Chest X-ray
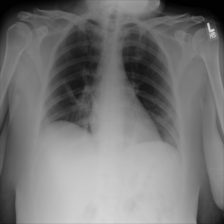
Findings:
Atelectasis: positive
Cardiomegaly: negative
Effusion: negative
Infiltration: negative
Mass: negative
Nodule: negative
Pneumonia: negative
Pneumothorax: negative
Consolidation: negative
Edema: negative
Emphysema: negative
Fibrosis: negative
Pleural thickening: negative
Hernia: negative